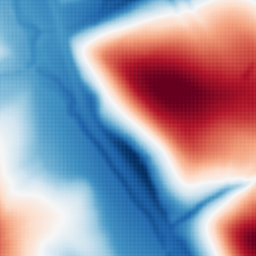
Category: multiscale
Decomposition family: dog
Decomposition parameters: sigma_low: 2
sigma_high: 100
Upsampling method: sinc_blackman
Upsampling parameters: scale: 4
kernel_size: 8
Upsampling scale: 4